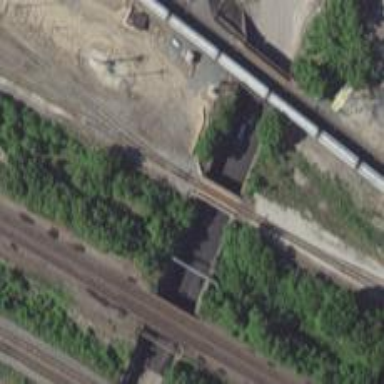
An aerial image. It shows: Railway yard with bridge.